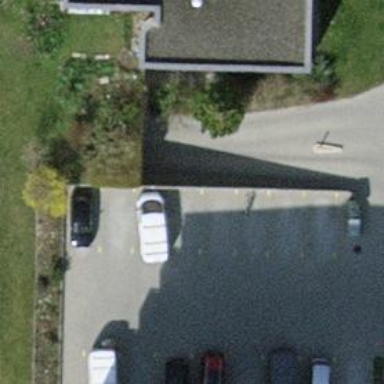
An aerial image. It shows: Parking entrance.